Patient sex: M
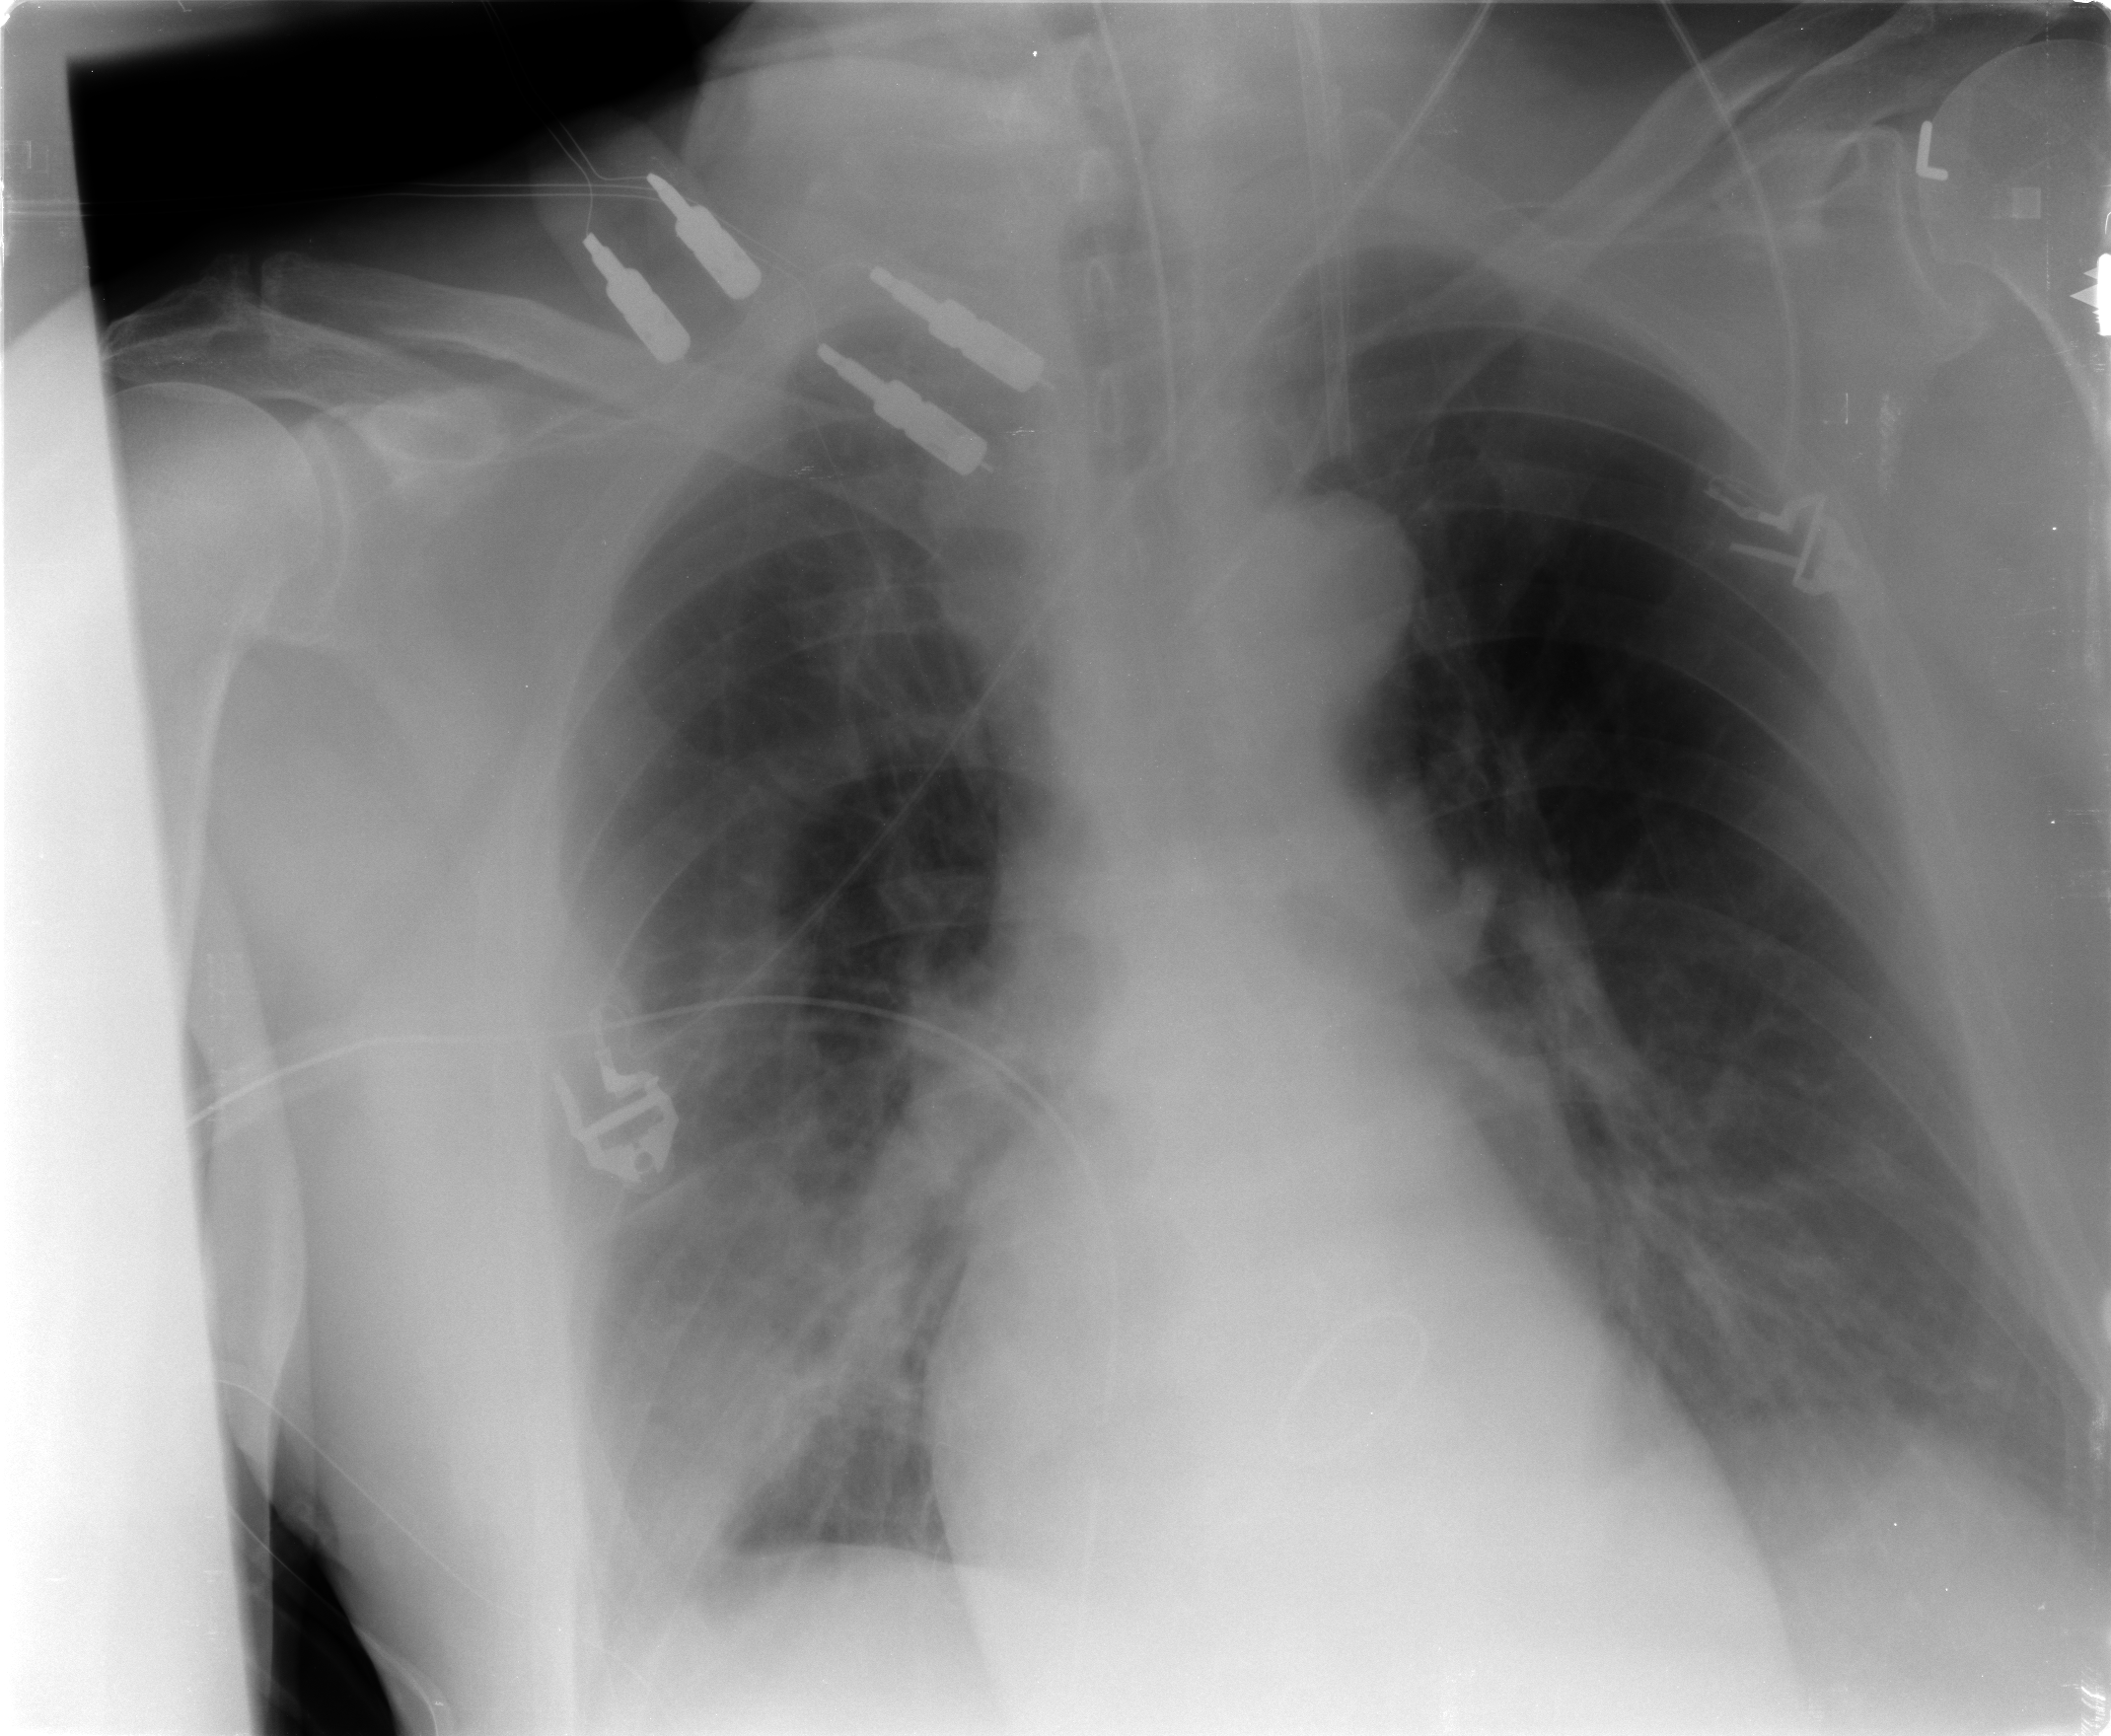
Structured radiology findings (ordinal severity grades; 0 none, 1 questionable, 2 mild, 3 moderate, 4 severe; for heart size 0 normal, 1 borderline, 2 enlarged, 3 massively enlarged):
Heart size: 1
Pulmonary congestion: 0
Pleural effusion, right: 2
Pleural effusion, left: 0
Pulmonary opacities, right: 2
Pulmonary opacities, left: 1
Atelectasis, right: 2
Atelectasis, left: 2